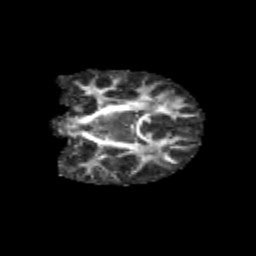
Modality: FA
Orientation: coronal
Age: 11
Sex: female
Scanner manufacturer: siemens
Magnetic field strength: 3 T
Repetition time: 3.8 s
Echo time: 0.07 s